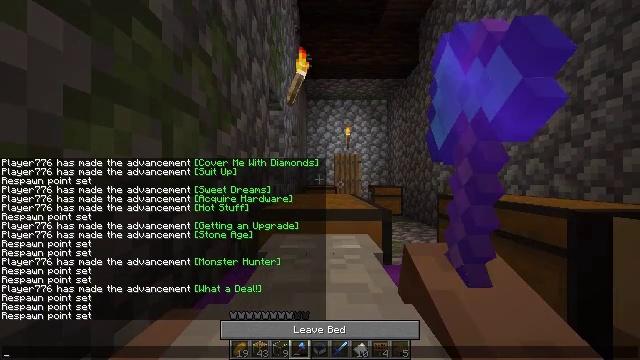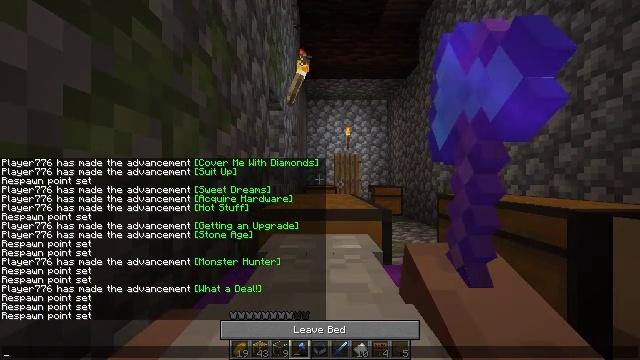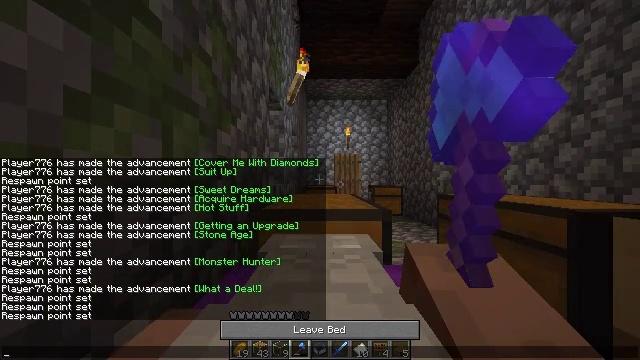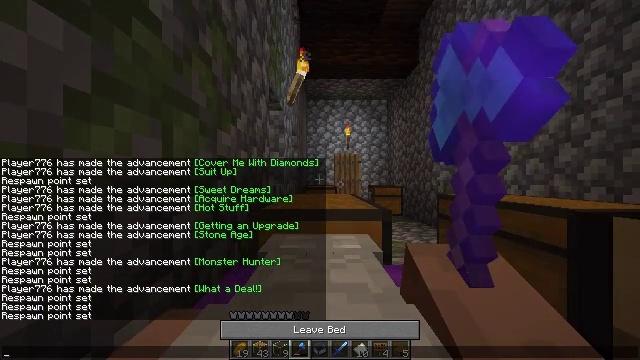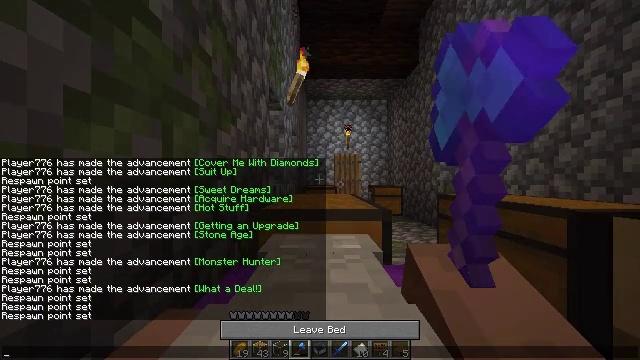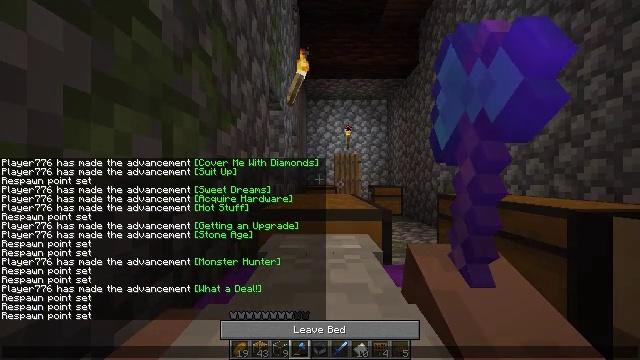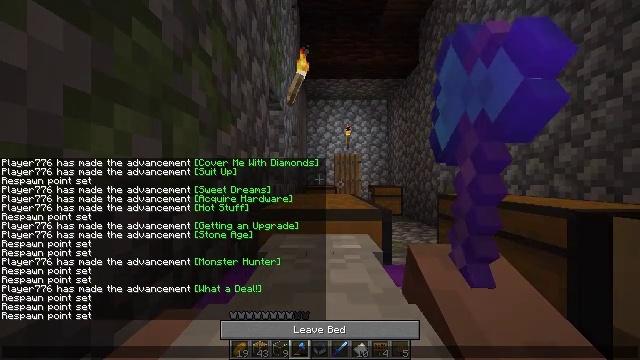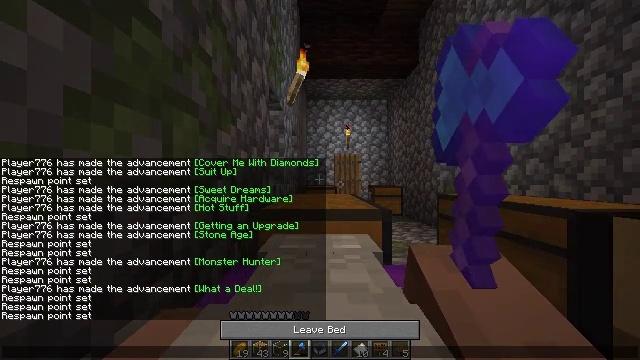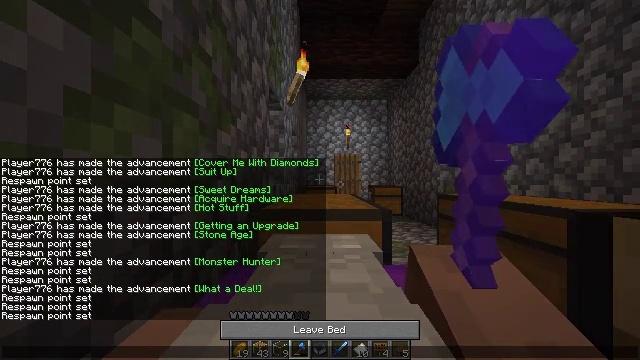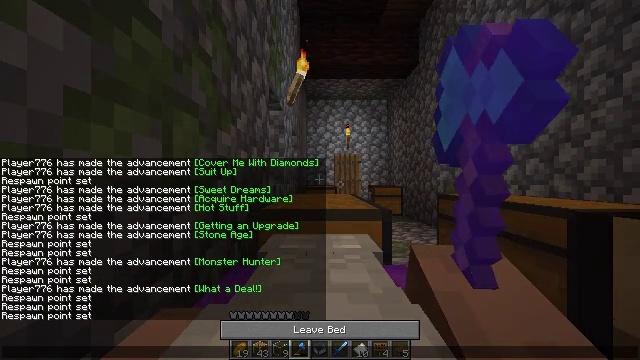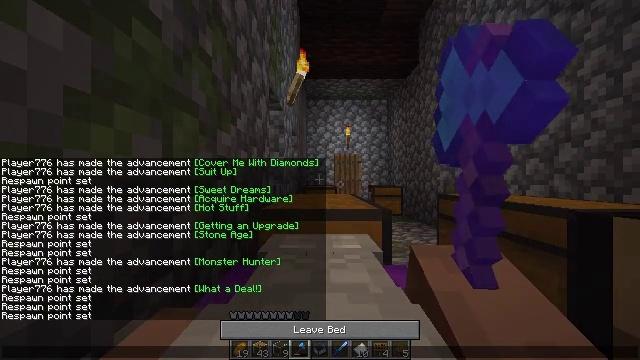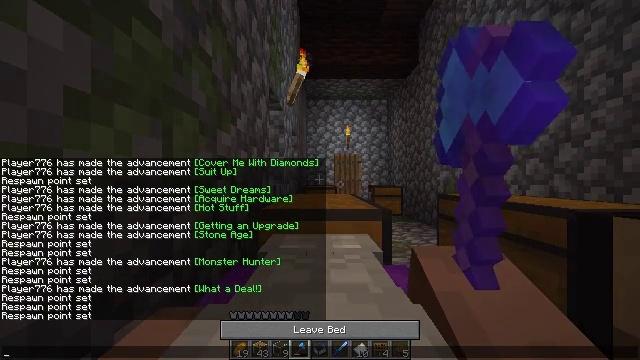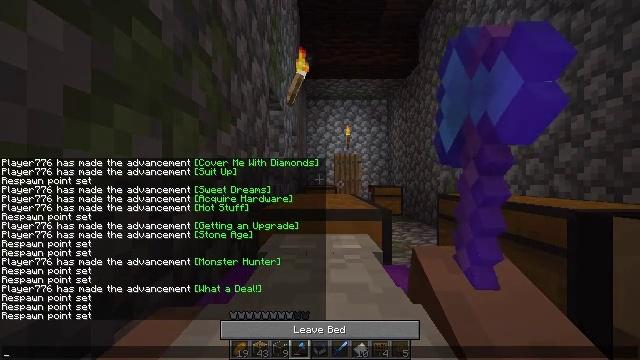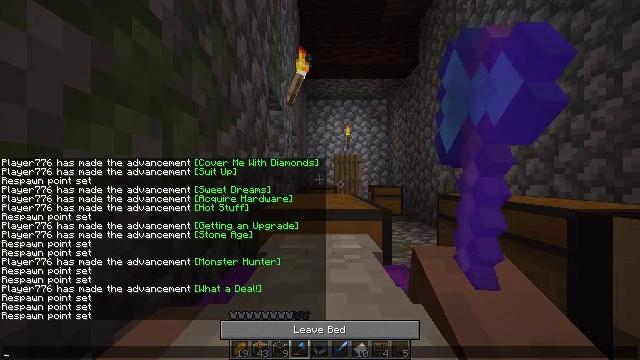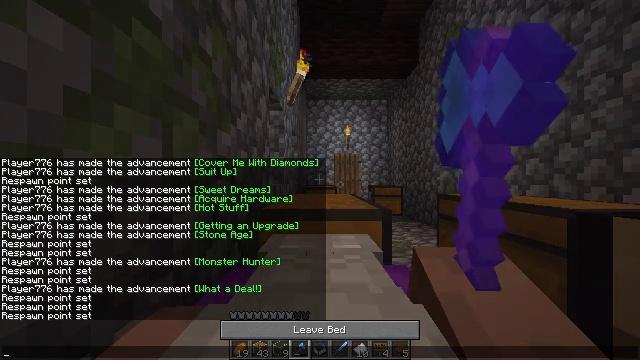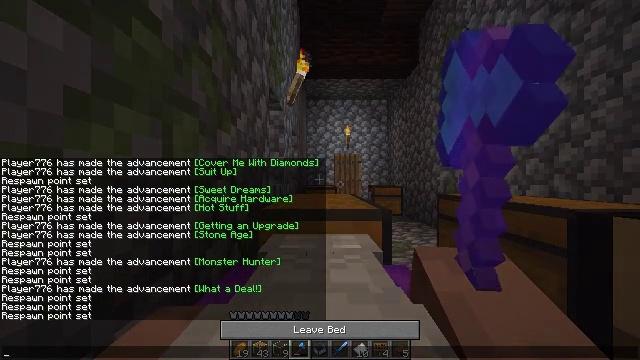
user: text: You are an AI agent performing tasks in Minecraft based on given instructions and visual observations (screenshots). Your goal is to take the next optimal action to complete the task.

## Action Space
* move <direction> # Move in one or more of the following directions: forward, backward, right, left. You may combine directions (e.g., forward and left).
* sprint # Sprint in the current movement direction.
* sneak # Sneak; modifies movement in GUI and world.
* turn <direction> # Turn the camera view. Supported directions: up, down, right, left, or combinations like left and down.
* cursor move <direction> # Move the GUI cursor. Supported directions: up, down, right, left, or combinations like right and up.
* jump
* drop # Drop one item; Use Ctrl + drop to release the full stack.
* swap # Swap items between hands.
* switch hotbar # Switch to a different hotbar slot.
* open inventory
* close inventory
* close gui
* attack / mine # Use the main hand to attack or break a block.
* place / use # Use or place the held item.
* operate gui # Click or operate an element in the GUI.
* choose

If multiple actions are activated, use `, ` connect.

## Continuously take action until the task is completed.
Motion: motion action
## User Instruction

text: Craft iron boots in the crafting grid.
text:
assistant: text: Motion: no_op
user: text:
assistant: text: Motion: no_op
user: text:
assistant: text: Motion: no_op
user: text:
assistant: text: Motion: no_op
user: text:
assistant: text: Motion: no_op
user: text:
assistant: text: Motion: no_op
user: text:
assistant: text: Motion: no_op
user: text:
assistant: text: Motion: no_op
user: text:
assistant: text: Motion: no_op
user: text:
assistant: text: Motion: no_op
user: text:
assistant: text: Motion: no_op
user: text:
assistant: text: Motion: no_op
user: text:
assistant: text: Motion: no_op
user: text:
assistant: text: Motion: no_op
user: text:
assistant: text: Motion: no_op
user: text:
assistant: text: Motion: no_op
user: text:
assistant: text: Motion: no_op
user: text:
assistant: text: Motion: no_op
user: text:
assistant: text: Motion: no_op
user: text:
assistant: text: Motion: no_op
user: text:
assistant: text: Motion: no_op
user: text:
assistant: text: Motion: no_op
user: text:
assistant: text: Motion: no_op
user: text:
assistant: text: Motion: no_op
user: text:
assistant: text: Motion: no_op
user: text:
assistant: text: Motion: no_op
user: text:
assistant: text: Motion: no_op
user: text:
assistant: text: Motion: no_op
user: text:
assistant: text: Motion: no_op
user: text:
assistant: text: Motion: no_op